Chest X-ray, PA view. Patient: 26 years old, sex M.
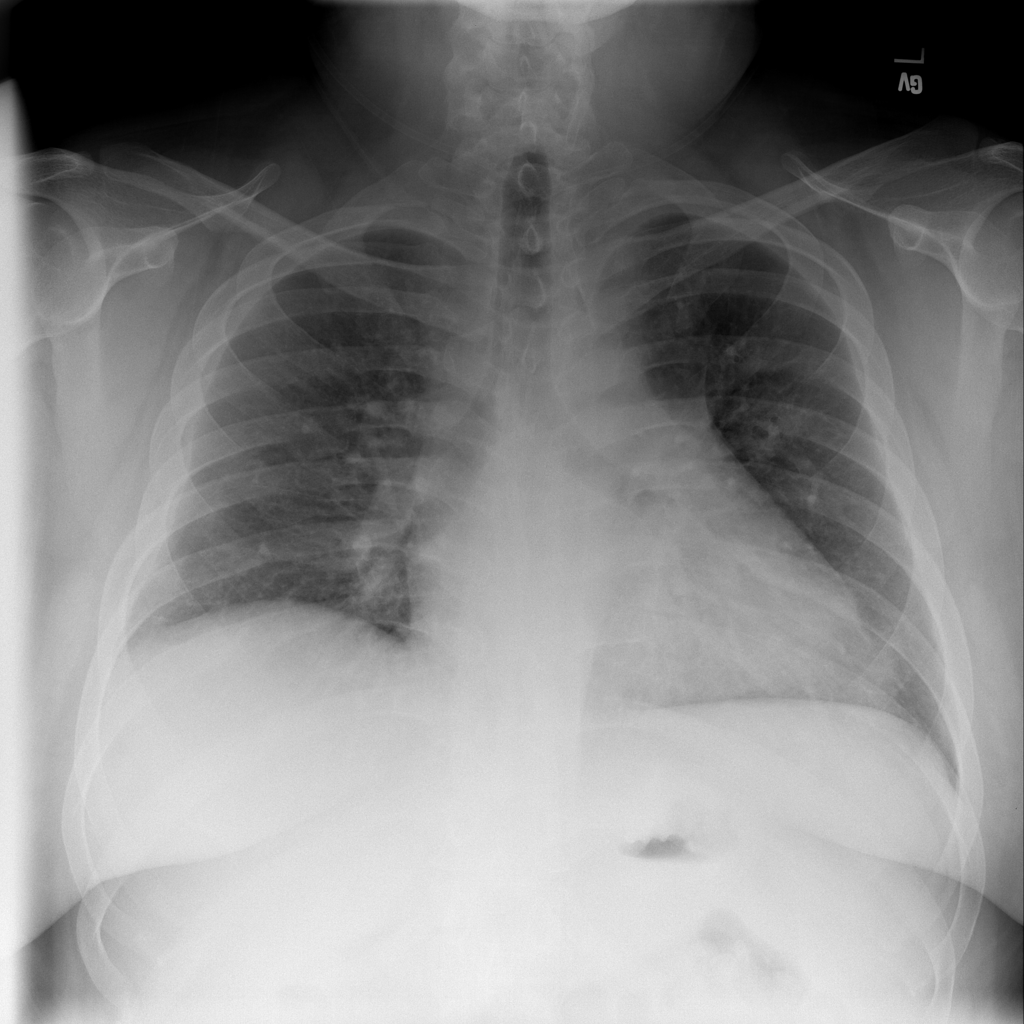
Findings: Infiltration